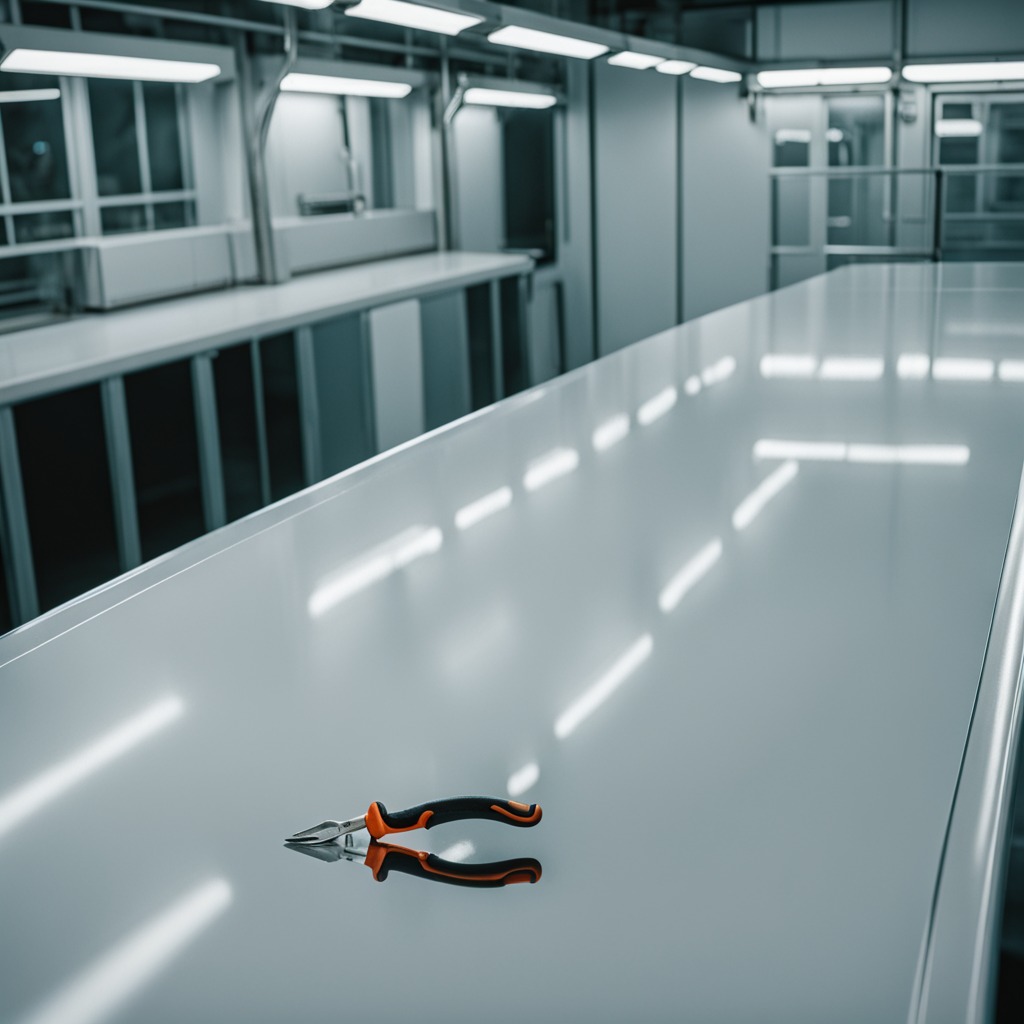
A plier is lying on a high-gloss table in a ship maintenance bay industrial lighting.